Interaction volume radius: 5 \u00c5
Interaction volume height: 20 \u00c5
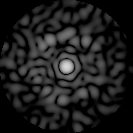
Disorder parameter: 0.8226